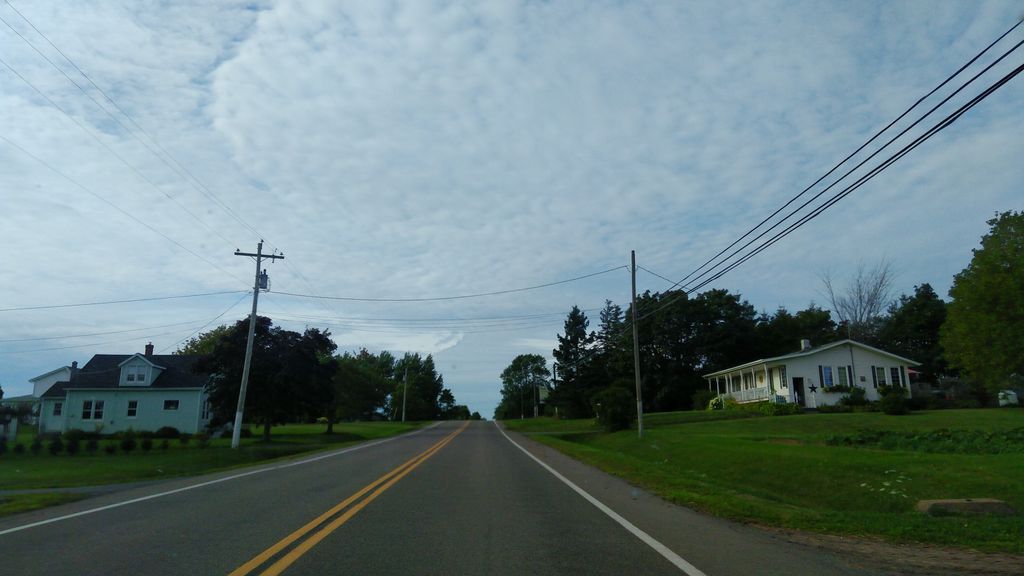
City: charlottetown